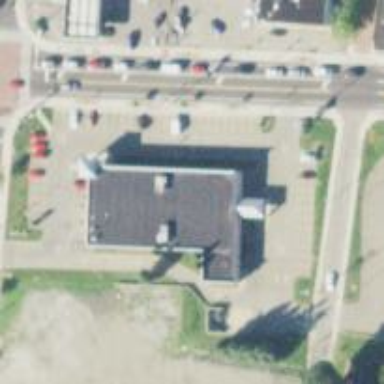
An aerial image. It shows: Pharmacy.